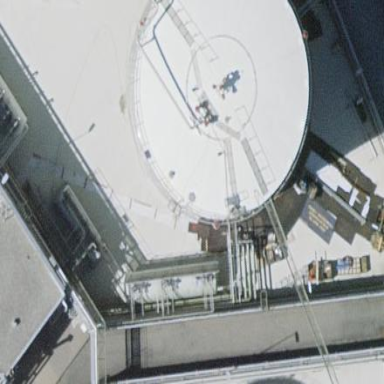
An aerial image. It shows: Industrial building housing storage tank.